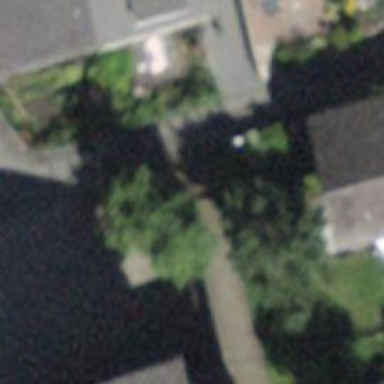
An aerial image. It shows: Retaining wall.